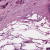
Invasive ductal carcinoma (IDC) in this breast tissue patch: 1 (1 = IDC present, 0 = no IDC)